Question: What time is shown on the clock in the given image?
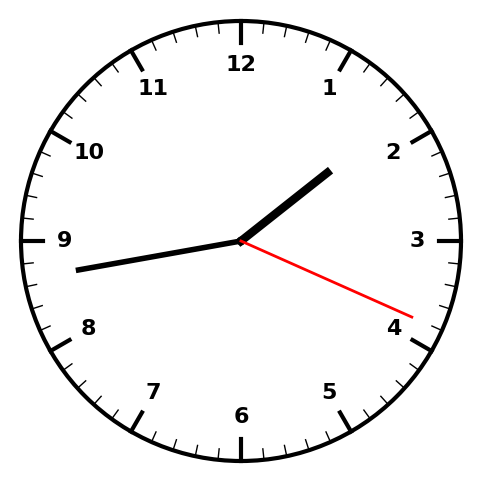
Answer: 01:43:19